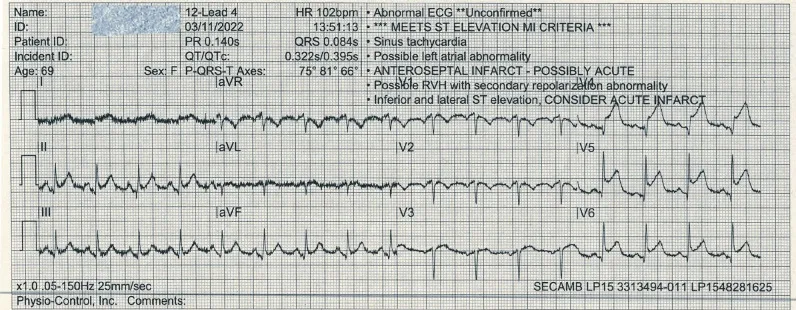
Initial electrocardiogram. Ambulance electrocardiogram demonstrating sinus tachycardia with inferolateral ST elevation.
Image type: electrography (ekg)